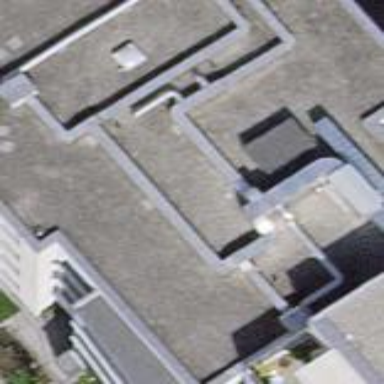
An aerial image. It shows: View of roof of building.